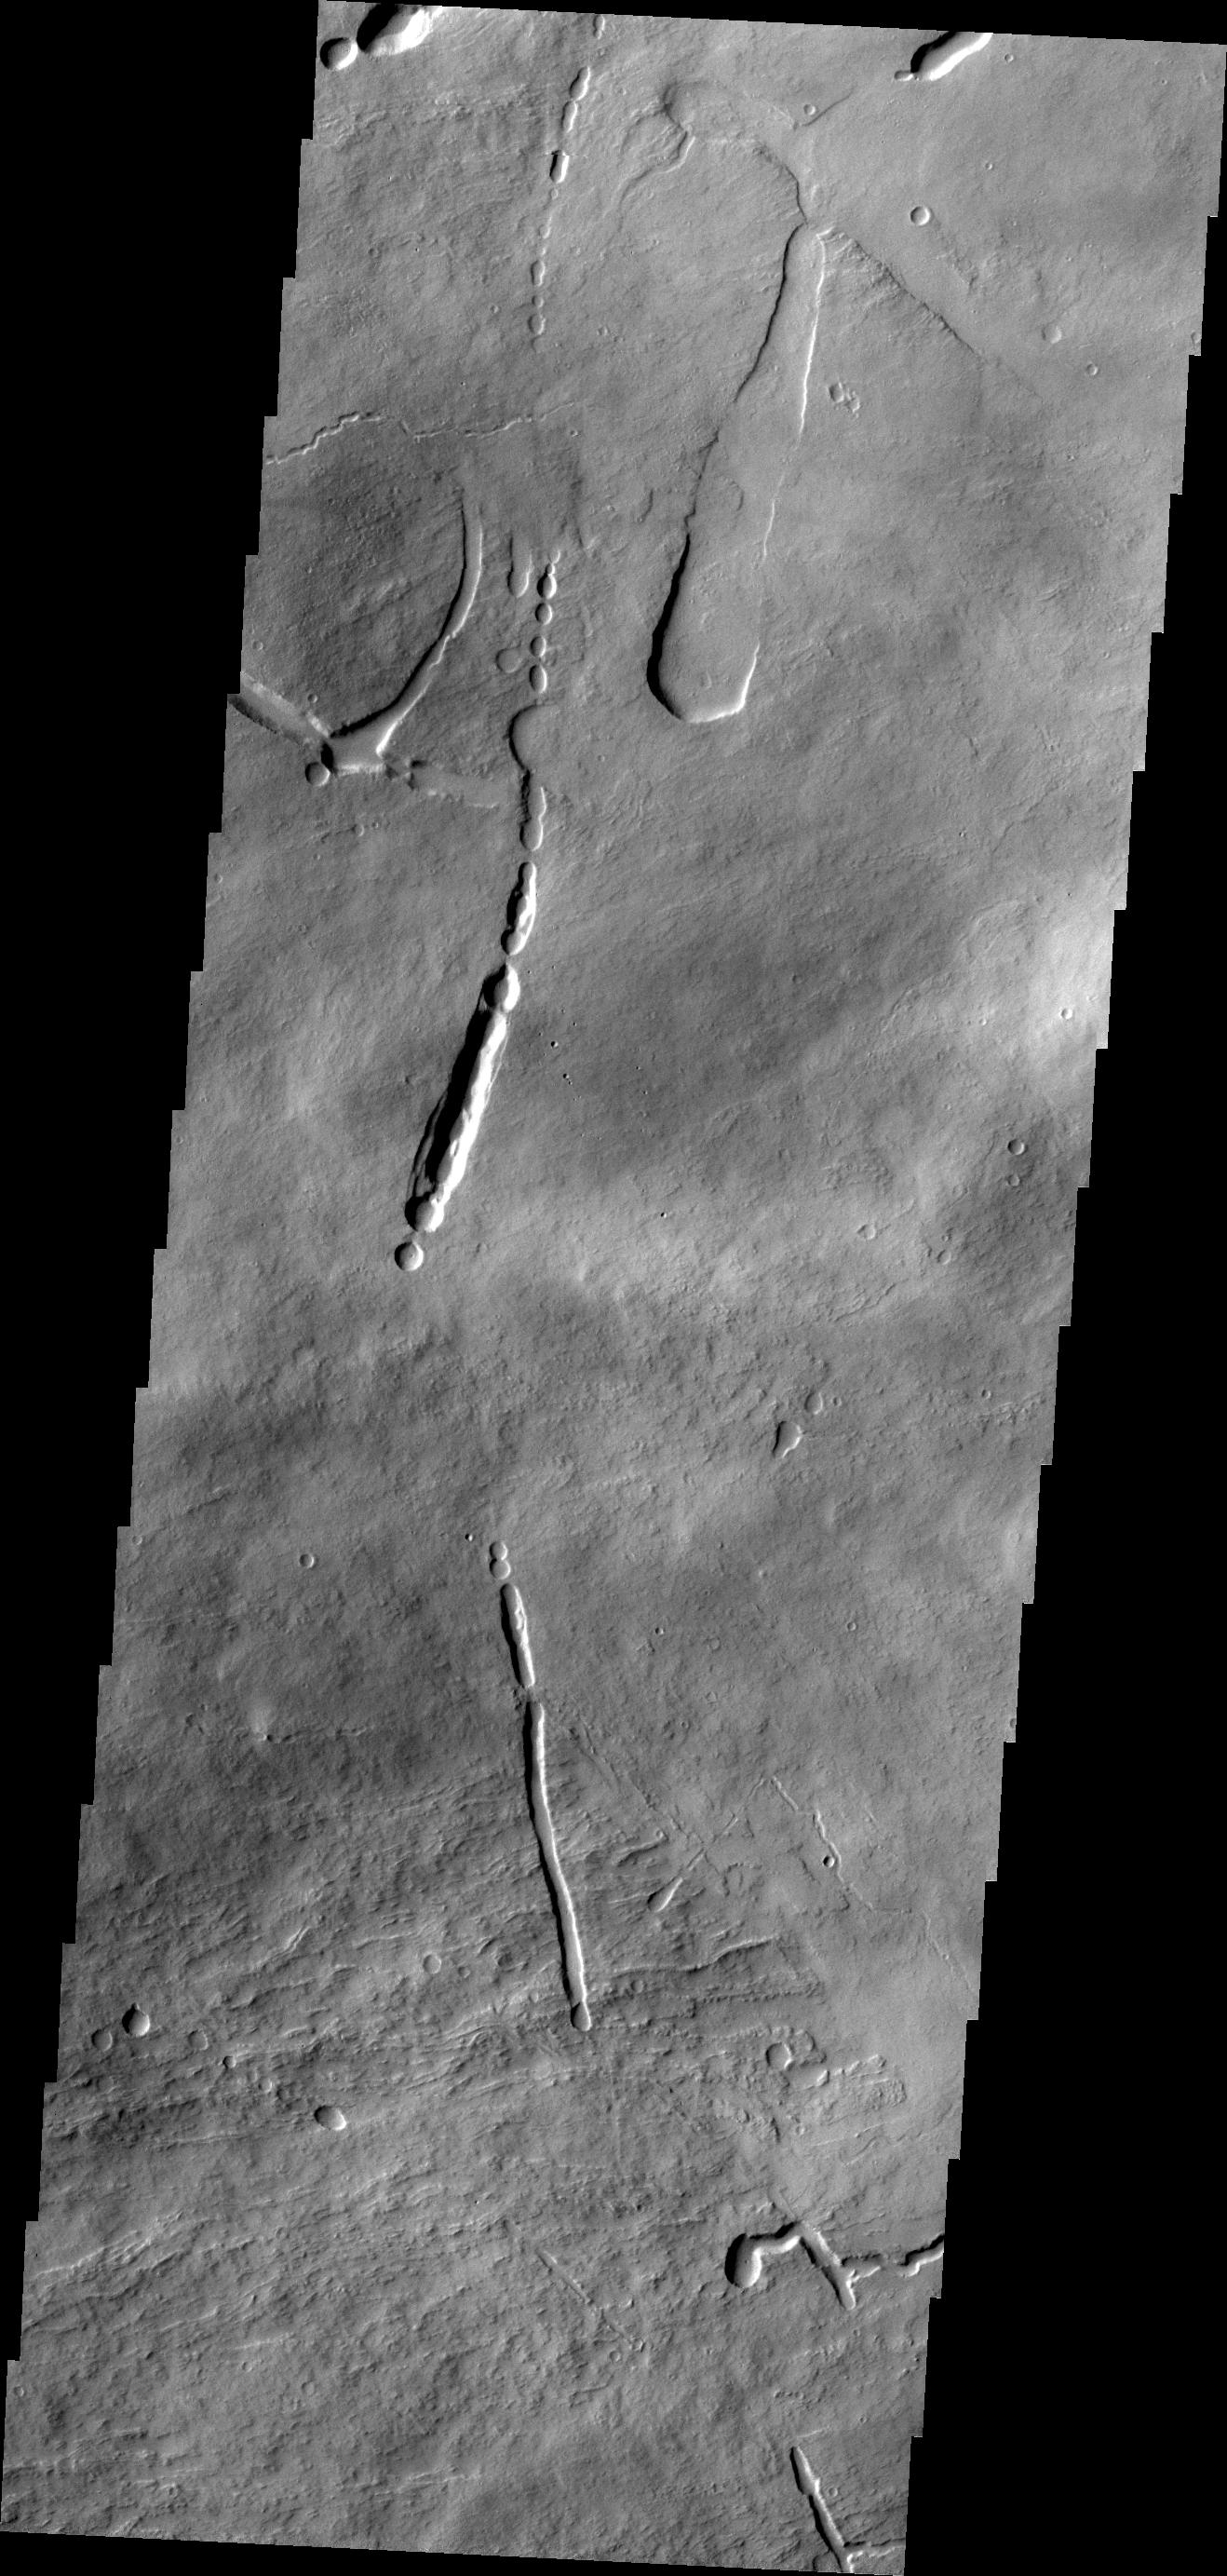
Ascraeus Mons Mars, 2001 Mars Odyssey